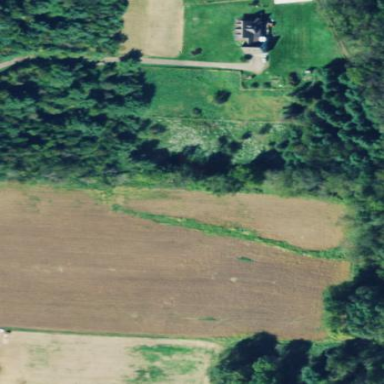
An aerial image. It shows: Farmyard area.